Question: I have document with multiple tables in it(as seen in the attached image), so I try to verify only the field with the status in the column "complete", those that are not selected (False)to work in it and continue reviewing one by one. So far my main problem is to retrieve the value from those specific content controls on those cells because I haven,t found the method/function to do it.

So my VBA code so far (and wrong btw) is this, any scope in how to retrieve a value of content control in a selected cell inside... (I fell like inception jk an element inside an element inside another element, we need to go deeper...)
'''
Public Sub VerifyCheckBox()
Application.ScreenUpdating = False
Dim lastCC As Long, totalRows As Long, nRow As Long
Dim test1 As String
Dim nTbl As Table
Dim thisCell As Range
'lastCC = ActiveDocument.Content.ContentControls.Count
'test1 = ActiveDocument.Content.ContentControls(1).Type = wdContentControlCheckBox
'MsgBox "Found " & lastCC & " Content Controls " & " First checkbox... " & test1
For Each nTbl In ActiveDocument.Tables 'Loop Trough the tables in the document
If nTbl.Cell(nRow, 3).Range = "Complete" Then
totalRows = nTbl.Rows.Count 'Total number of rows in the selected table
For nRow = 3 To totalRows
If nTbl.Cell(nRow, 3).Content.ContentControl.Type = wdContentControlCheckBox And nTbl.Cell(nRow, 3).Content.ContentControl.Checked = False Then
thisCell = nTbl.Cell(nRow, 3).Range.Select
MsgBox "Review element: " & nTbl.Cell(nRow, 1).Range & nTbl.Cell(nRow, 2).Range
End If
Next nRow
End If
'Debug.Print nTbl.Columns.Count & " " & nTbl.Rows.Count
Next
Application.ScreenUpdating = True
End Sub
'''
Thanks so much in advance for any answer
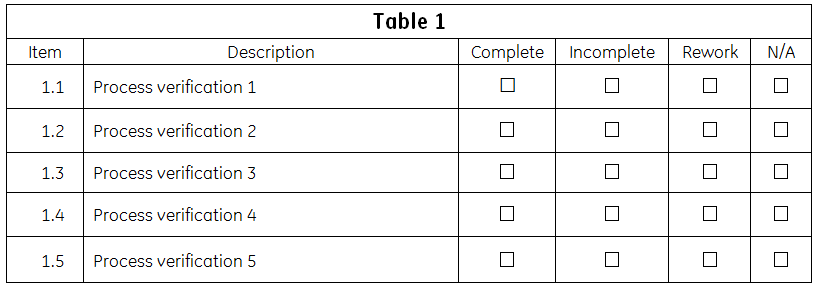
Answer: Zegad, you were very close. Below you find your code improved including some comments and explanations.
'''
Public Sub VerifyCheckBox()
Application.ScreenUpdating = False
Dim lastCC As Long, totalRows As Long, nRow As Long
Dim test1 As String
Dim nTbl As Table
Dim thisCell As Range
For Each nTbl In ActiveDocument.Tables 'Loop Trough the tables in the document
totalRows = nTbl.Rows.Count 'Total number of rows in the selected table
'why do you start as of four if your headers are 2nd and data start as of 3rd?
For nRow = 3 To totalRows
'you don't need this if you have 'complete' column as a third one
'you would need something similar if 'complete' could be in different column
'If nTbl.Cell(nRow, 3).Range = "Complete" Then
'NEW! let's check first if there is any ContentControl in cell
If nTbl.Cell(nRow, 3).Range.ContentControls.Count > 0 Then
'I assume that you have only one ContentControl per cell
If nTbl.Cell(nRow, 3).Range.ContentControls(1).Type = wdContentControlCheckBox _
And nTbl.Cell(nRow, 3).Range.ContentControls(1).Checked = False Then
'if you want to select do it in this way
Set thisCell = nTbl.Cell(nRow, 3).Range
thisCell.Select
MsgBox "Review element: " & nTbl.Cell(nRow, 1).Range & nTbl.Cell(nRow, 2).Range
End If
End If
'End If
Next nRow
Next
Application.ScreenUpdating = True
End Sub
'''